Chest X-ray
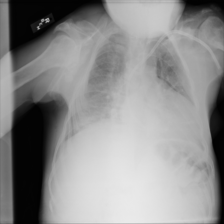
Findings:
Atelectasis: negative
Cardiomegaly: positive
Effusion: positive
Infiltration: negative
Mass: negative
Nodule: negative
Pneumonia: negative
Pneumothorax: negative
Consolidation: negative
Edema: positive
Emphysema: negative
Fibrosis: negative
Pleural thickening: positive
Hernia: negative